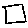
Label: square